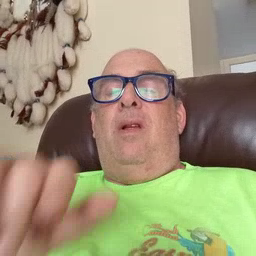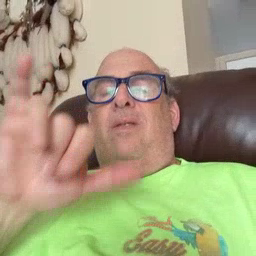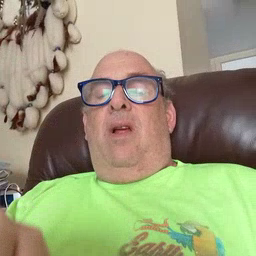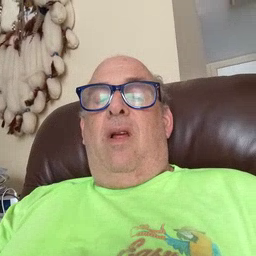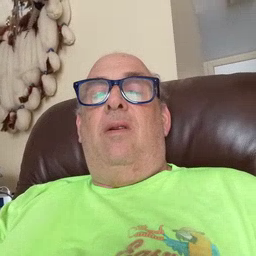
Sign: stay